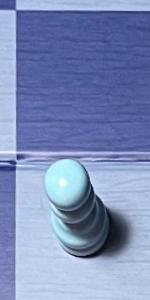
Label: Pawn_White